Field crop: tomato
Growth stage: 1
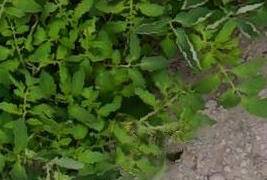
Species: tomato